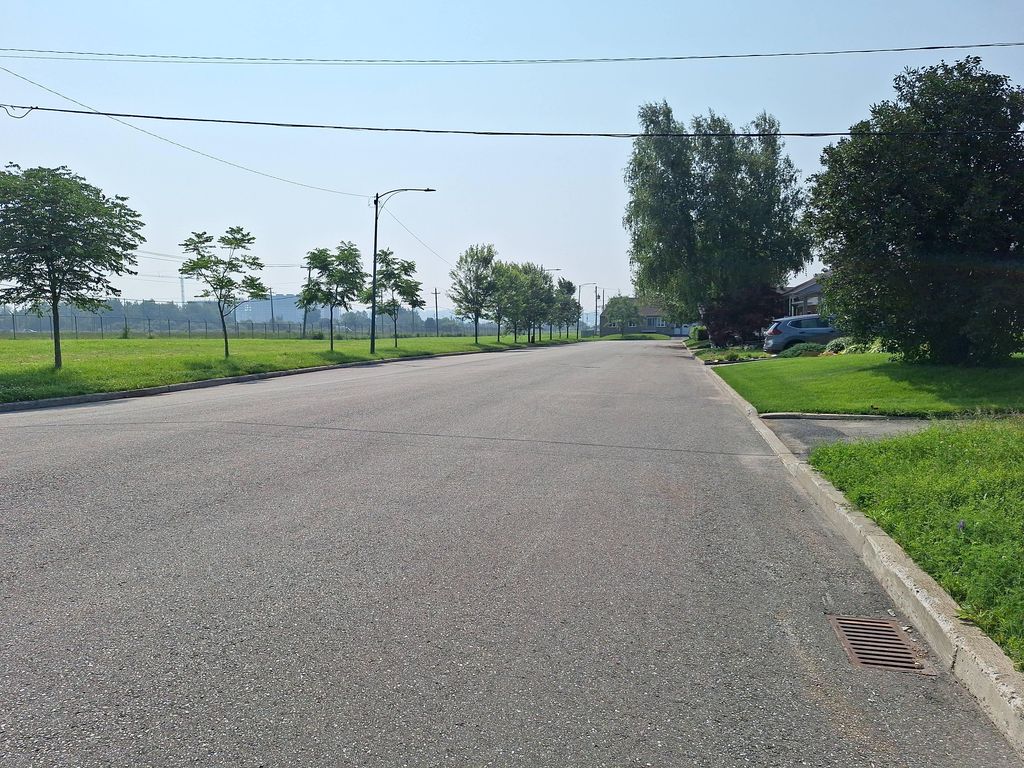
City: quebec_city